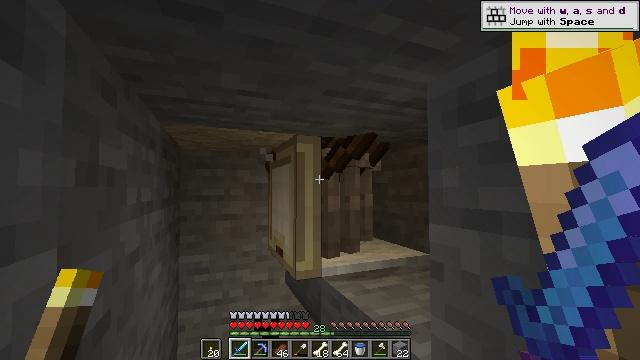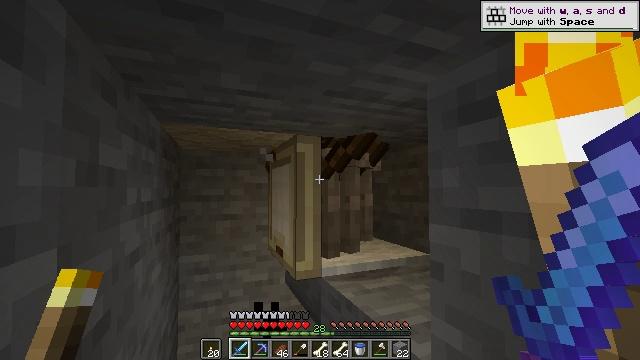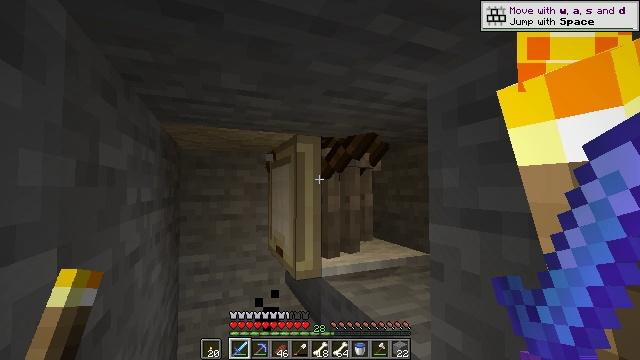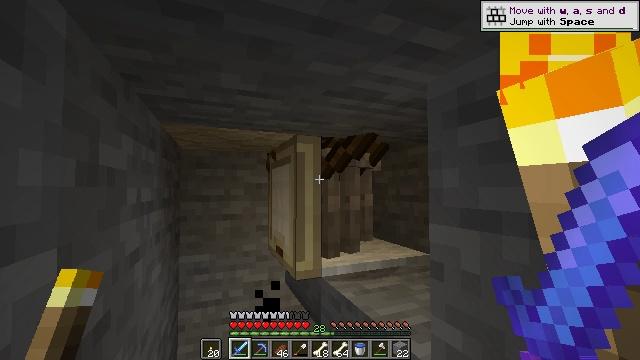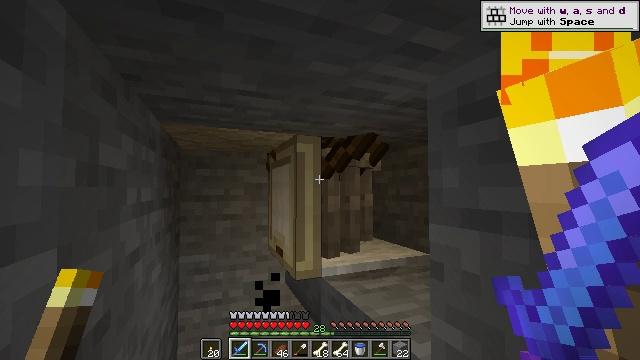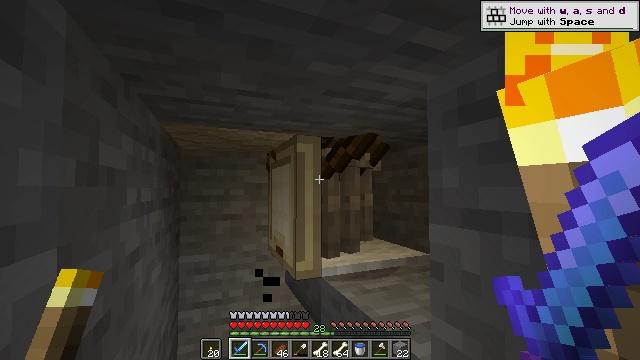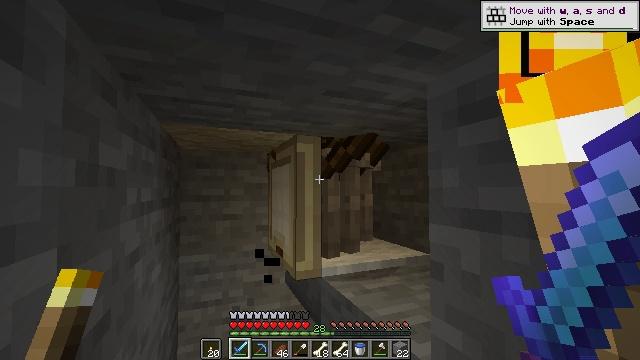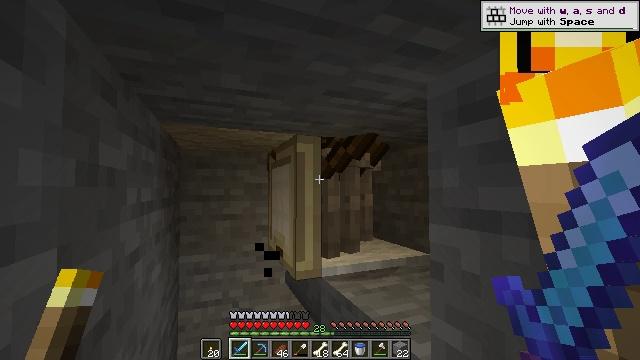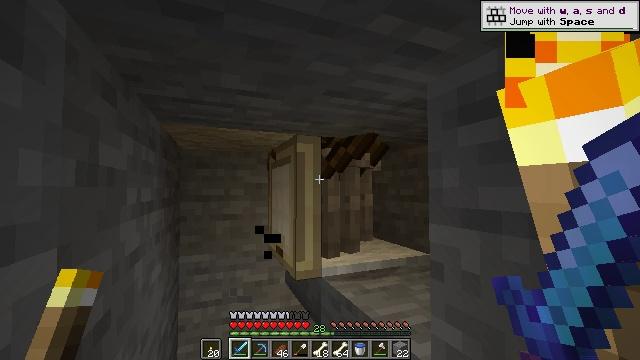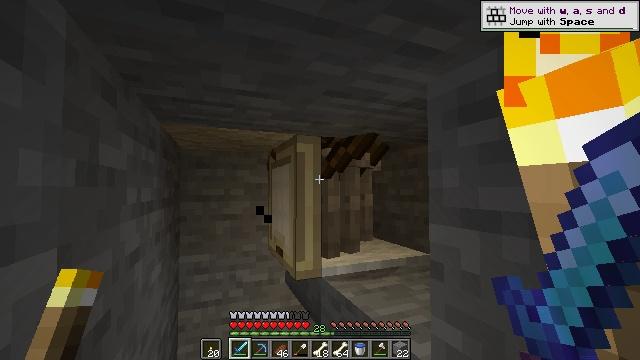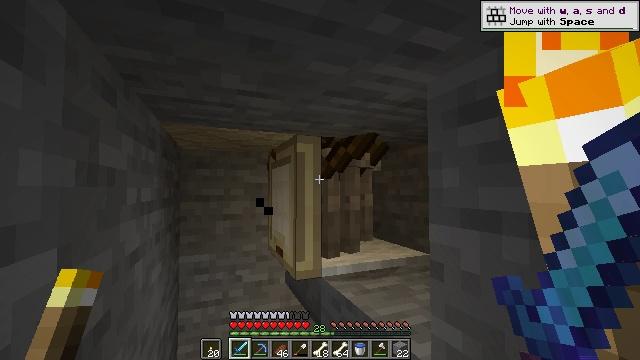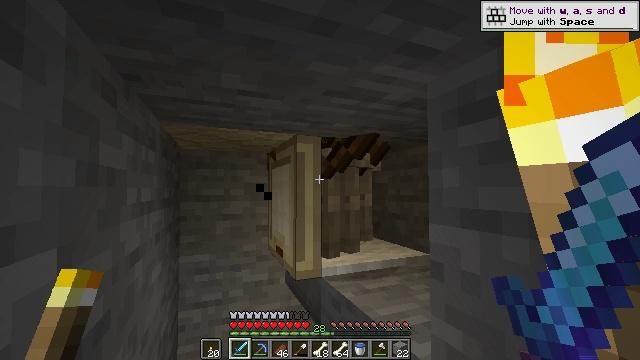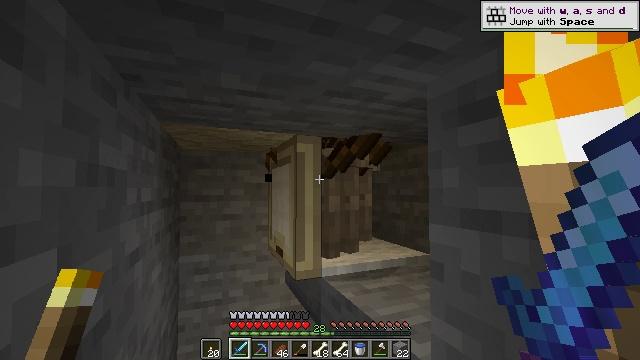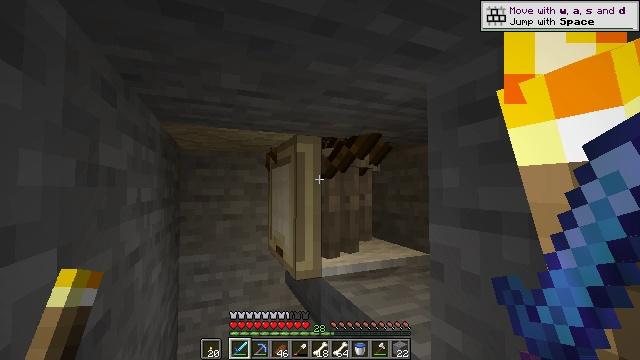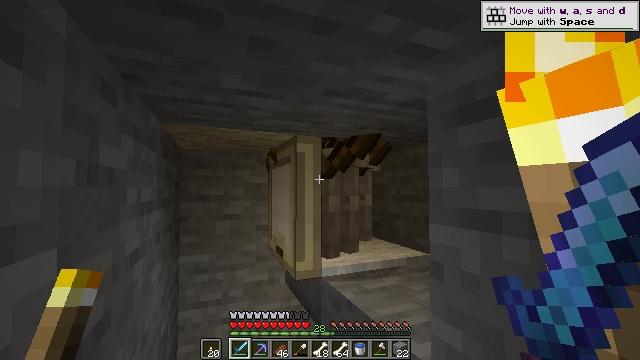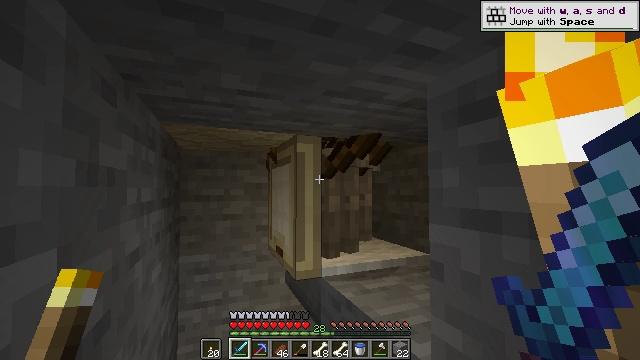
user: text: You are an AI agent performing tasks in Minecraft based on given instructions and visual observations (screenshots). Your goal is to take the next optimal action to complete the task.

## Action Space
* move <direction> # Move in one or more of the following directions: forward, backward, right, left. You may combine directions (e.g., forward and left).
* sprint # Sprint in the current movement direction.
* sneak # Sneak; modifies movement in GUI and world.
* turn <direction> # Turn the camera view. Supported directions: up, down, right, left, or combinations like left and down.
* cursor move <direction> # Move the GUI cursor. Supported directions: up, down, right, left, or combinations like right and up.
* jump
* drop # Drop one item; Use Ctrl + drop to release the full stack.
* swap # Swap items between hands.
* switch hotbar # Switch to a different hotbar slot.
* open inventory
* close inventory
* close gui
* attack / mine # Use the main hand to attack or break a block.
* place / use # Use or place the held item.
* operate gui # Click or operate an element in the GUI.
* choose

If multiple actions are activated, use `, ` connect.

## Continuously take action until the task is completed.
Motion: motion action
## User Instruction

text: Kill a skeleton.
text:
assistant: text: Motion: no_op
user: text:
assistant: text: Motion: no_op
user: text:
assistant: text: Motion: no_op
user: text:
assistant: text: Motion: no_op
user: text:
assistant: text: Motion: no_op
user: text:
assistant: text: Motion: no_op
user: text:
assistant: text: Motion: no_op
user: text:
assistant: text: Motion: no_op
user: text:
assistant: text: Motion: no_op
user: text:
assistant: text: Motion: no_op
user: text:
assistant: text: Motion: no_op
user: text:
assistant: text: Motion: no_op
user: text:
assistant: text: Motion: no_op
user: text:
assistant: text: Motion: no_op
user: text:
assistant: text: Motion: no_op
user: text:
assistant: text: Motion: no_op
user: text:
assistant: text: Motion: no_op
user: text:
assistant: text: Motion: no_op
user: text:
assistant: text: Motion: no_op
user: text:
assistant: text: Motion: no_op
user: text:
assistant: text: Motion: no_op
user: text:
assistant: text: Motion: no_op
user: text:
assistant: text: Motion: no_op
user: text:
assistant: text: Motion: no_op
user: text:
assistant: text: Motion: no_op
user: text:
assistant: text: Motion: no_op
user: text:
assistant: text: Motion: no_op
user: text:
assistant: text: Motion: no_op
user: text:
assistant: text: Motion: no_op
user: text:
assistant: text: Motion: no_op